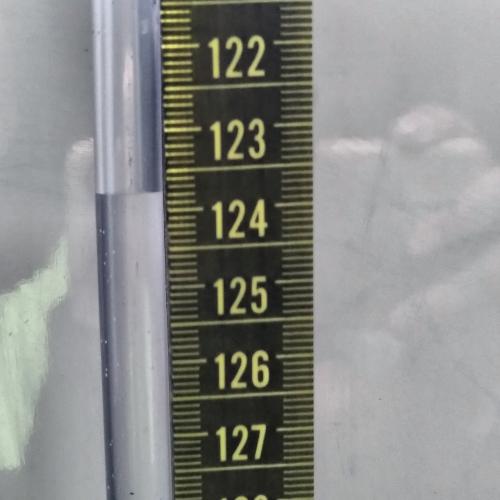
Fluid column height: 123.8 cm